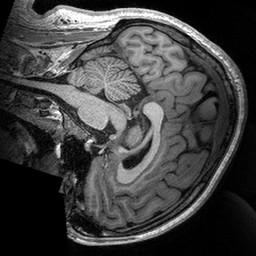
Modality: T1w
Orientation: sagittal
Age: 22
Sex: male
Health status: healthy
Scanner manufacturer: siemens
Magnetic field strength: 3 T
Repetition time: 2.53 s
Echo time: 0.00288 s